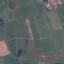
Land use / land cover: PermanentCrop